Interaction volume radius: 5 \u00c5
Interaction volume height: 10 \u00c5
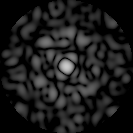
Disorder parameter: 0.8354